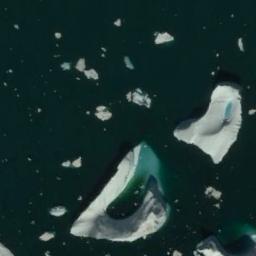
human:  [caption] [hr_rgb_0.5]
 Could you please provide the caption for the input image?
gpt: Two large pieces of ice and many small pieces of ice around it are scattered on the deep blue sea .

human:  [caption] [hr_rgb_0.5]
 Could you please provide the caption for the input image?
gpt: A lot of small pieces of sea ice floats between two large pieces of sea ice .

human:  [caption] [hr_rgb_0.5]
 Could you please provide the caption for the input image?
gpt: There are many ice on the deep blue sea .

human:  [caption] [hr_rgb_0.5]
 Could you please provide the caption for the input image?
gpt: Sea ice is surrounded by water .

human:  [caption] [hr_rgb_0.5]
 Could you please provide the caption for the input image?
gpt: There are some blocks of sea ice .